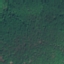
Land use / land cover class: Forest